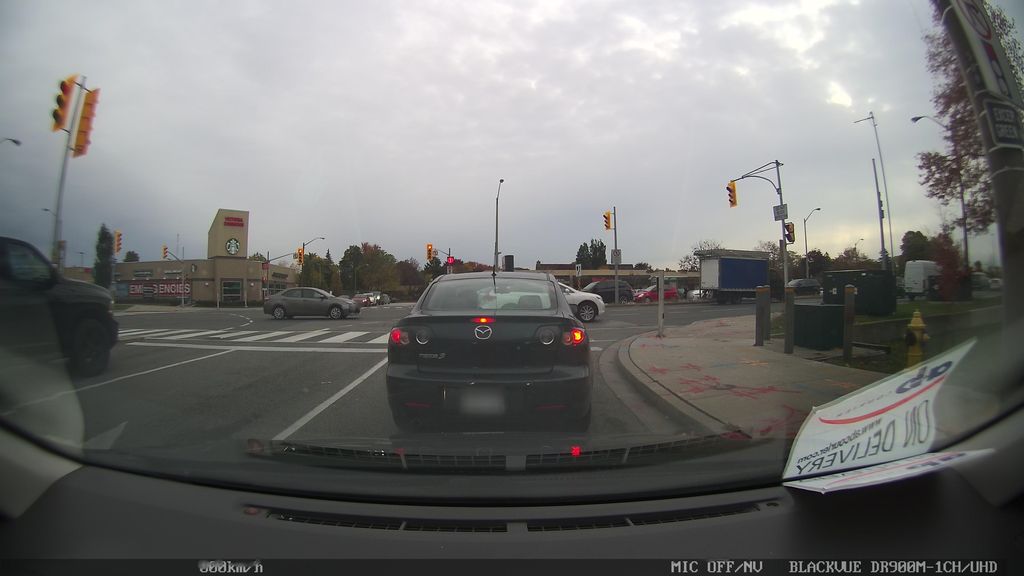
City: toronto